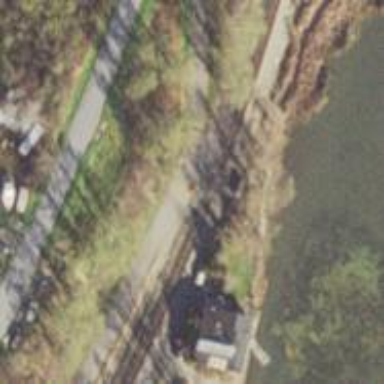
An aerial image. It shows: Railway level crossing.